Question: I'd like to implement a navigation with two layers of tabs, similar to this one:

However I cannot find how to give scrollable tabs this appearance: centered title for the active tab, and the others pushed to the sides, without separator or underlining. I'm pretty sure I've seen this scrollable tabs style before, so I was wondering if it's just a setting or maybe a third party library.
Could anyone help me with this ?
Thank you.
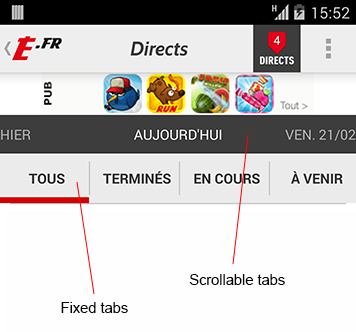
Answer: Have a look at 'ViewPager''s <URL>. That's what you are looking for.